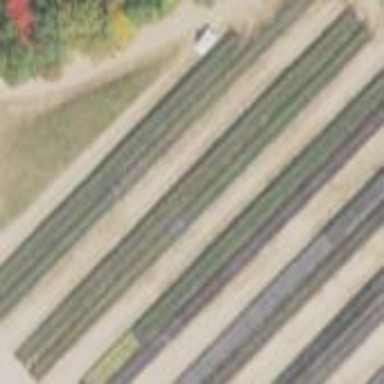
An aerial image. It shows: Greenhouse.